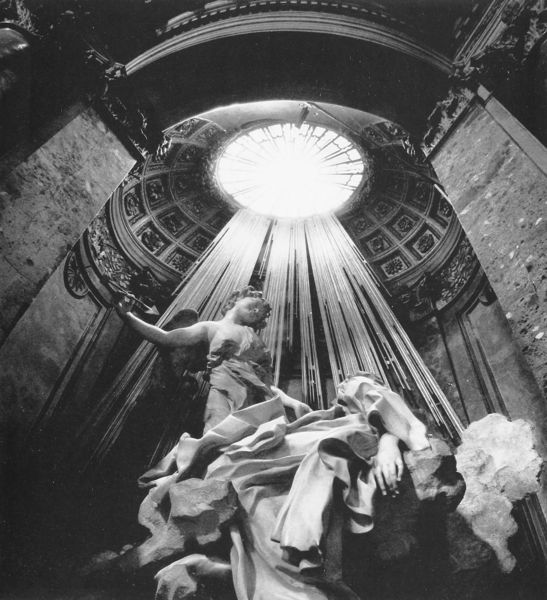
Titel: Die Verzückung der hl. Theresa von Avila in der Capella Cornaro
Künstler: Giovanni Lorenzo Bernini
Standort: Rom, S. Maria della Vittoria (EU - I - Latium)
Schlagwörter: gott, hand, himmel, kampf, fenster, frau, glas, licht, marmor, pfeiler, säulen, tuch, barock, falten, mensch, kirche, sonne, figur, engel, skulptur, statue, kuppel, ornamente, laken, leuchten, foto, fotografie, gewölbe, strahlen, schwarzweiss, kapitell, öffnung, jesus, pieta, eros, kapelle, kassetten, kassettendecke, heilige, geistig, amor, pfeil, armor, geist, okulus, oberlicht, fensster, bernini, skuptur, theresia, theresa, im, fugur, strahlenglanz, thersia